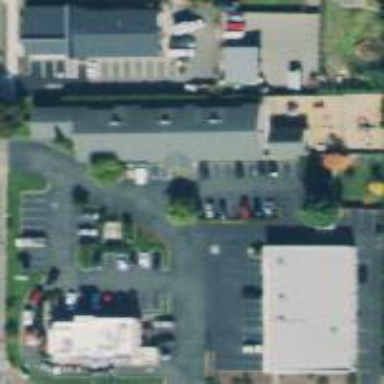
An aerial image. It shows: Commercial area.